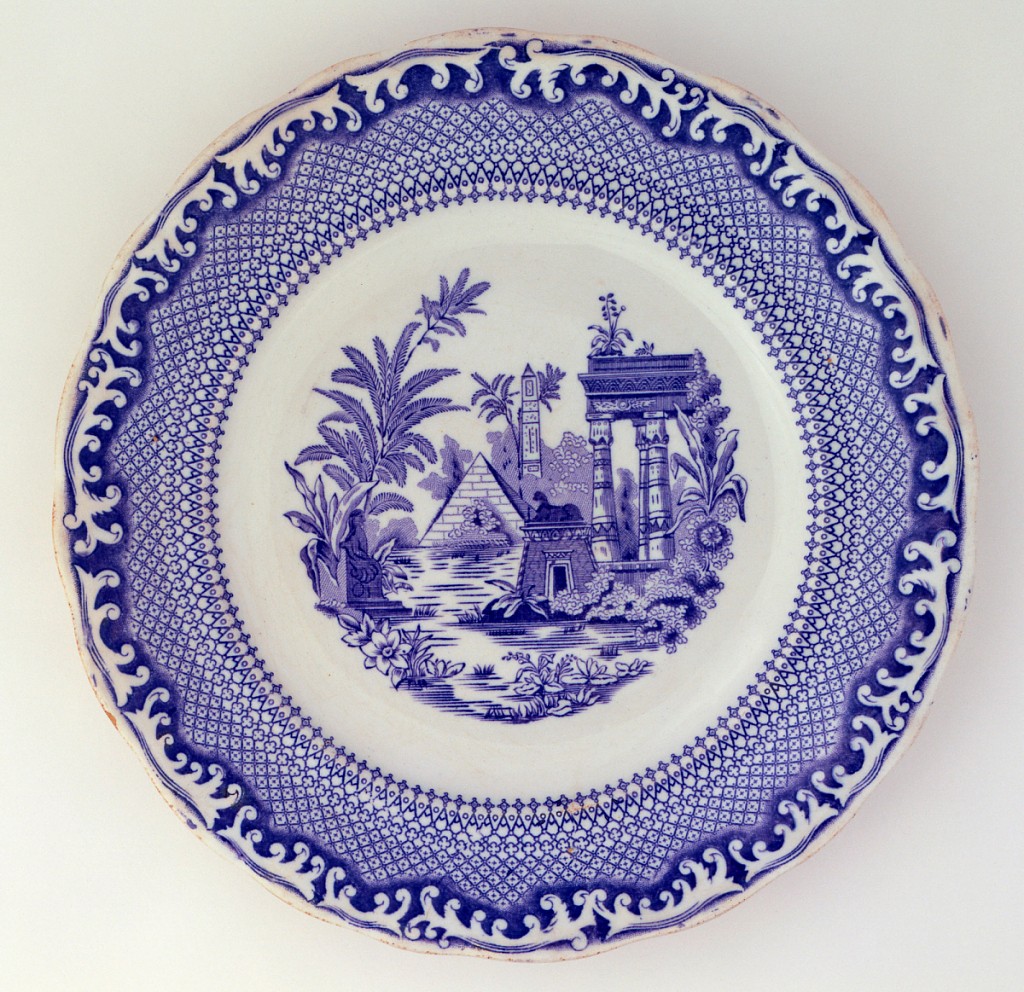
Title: Spetsmönstret (Lace pattern)
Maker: Rörstrand Porcelain Factory, Founded in Sweden, 1726
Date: ca. 1885
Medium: Earthenware, transfer-printed decoration
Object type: Plate
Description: A white plate with a blue decorative border, and an Egyptian scene in the center.